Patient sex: F
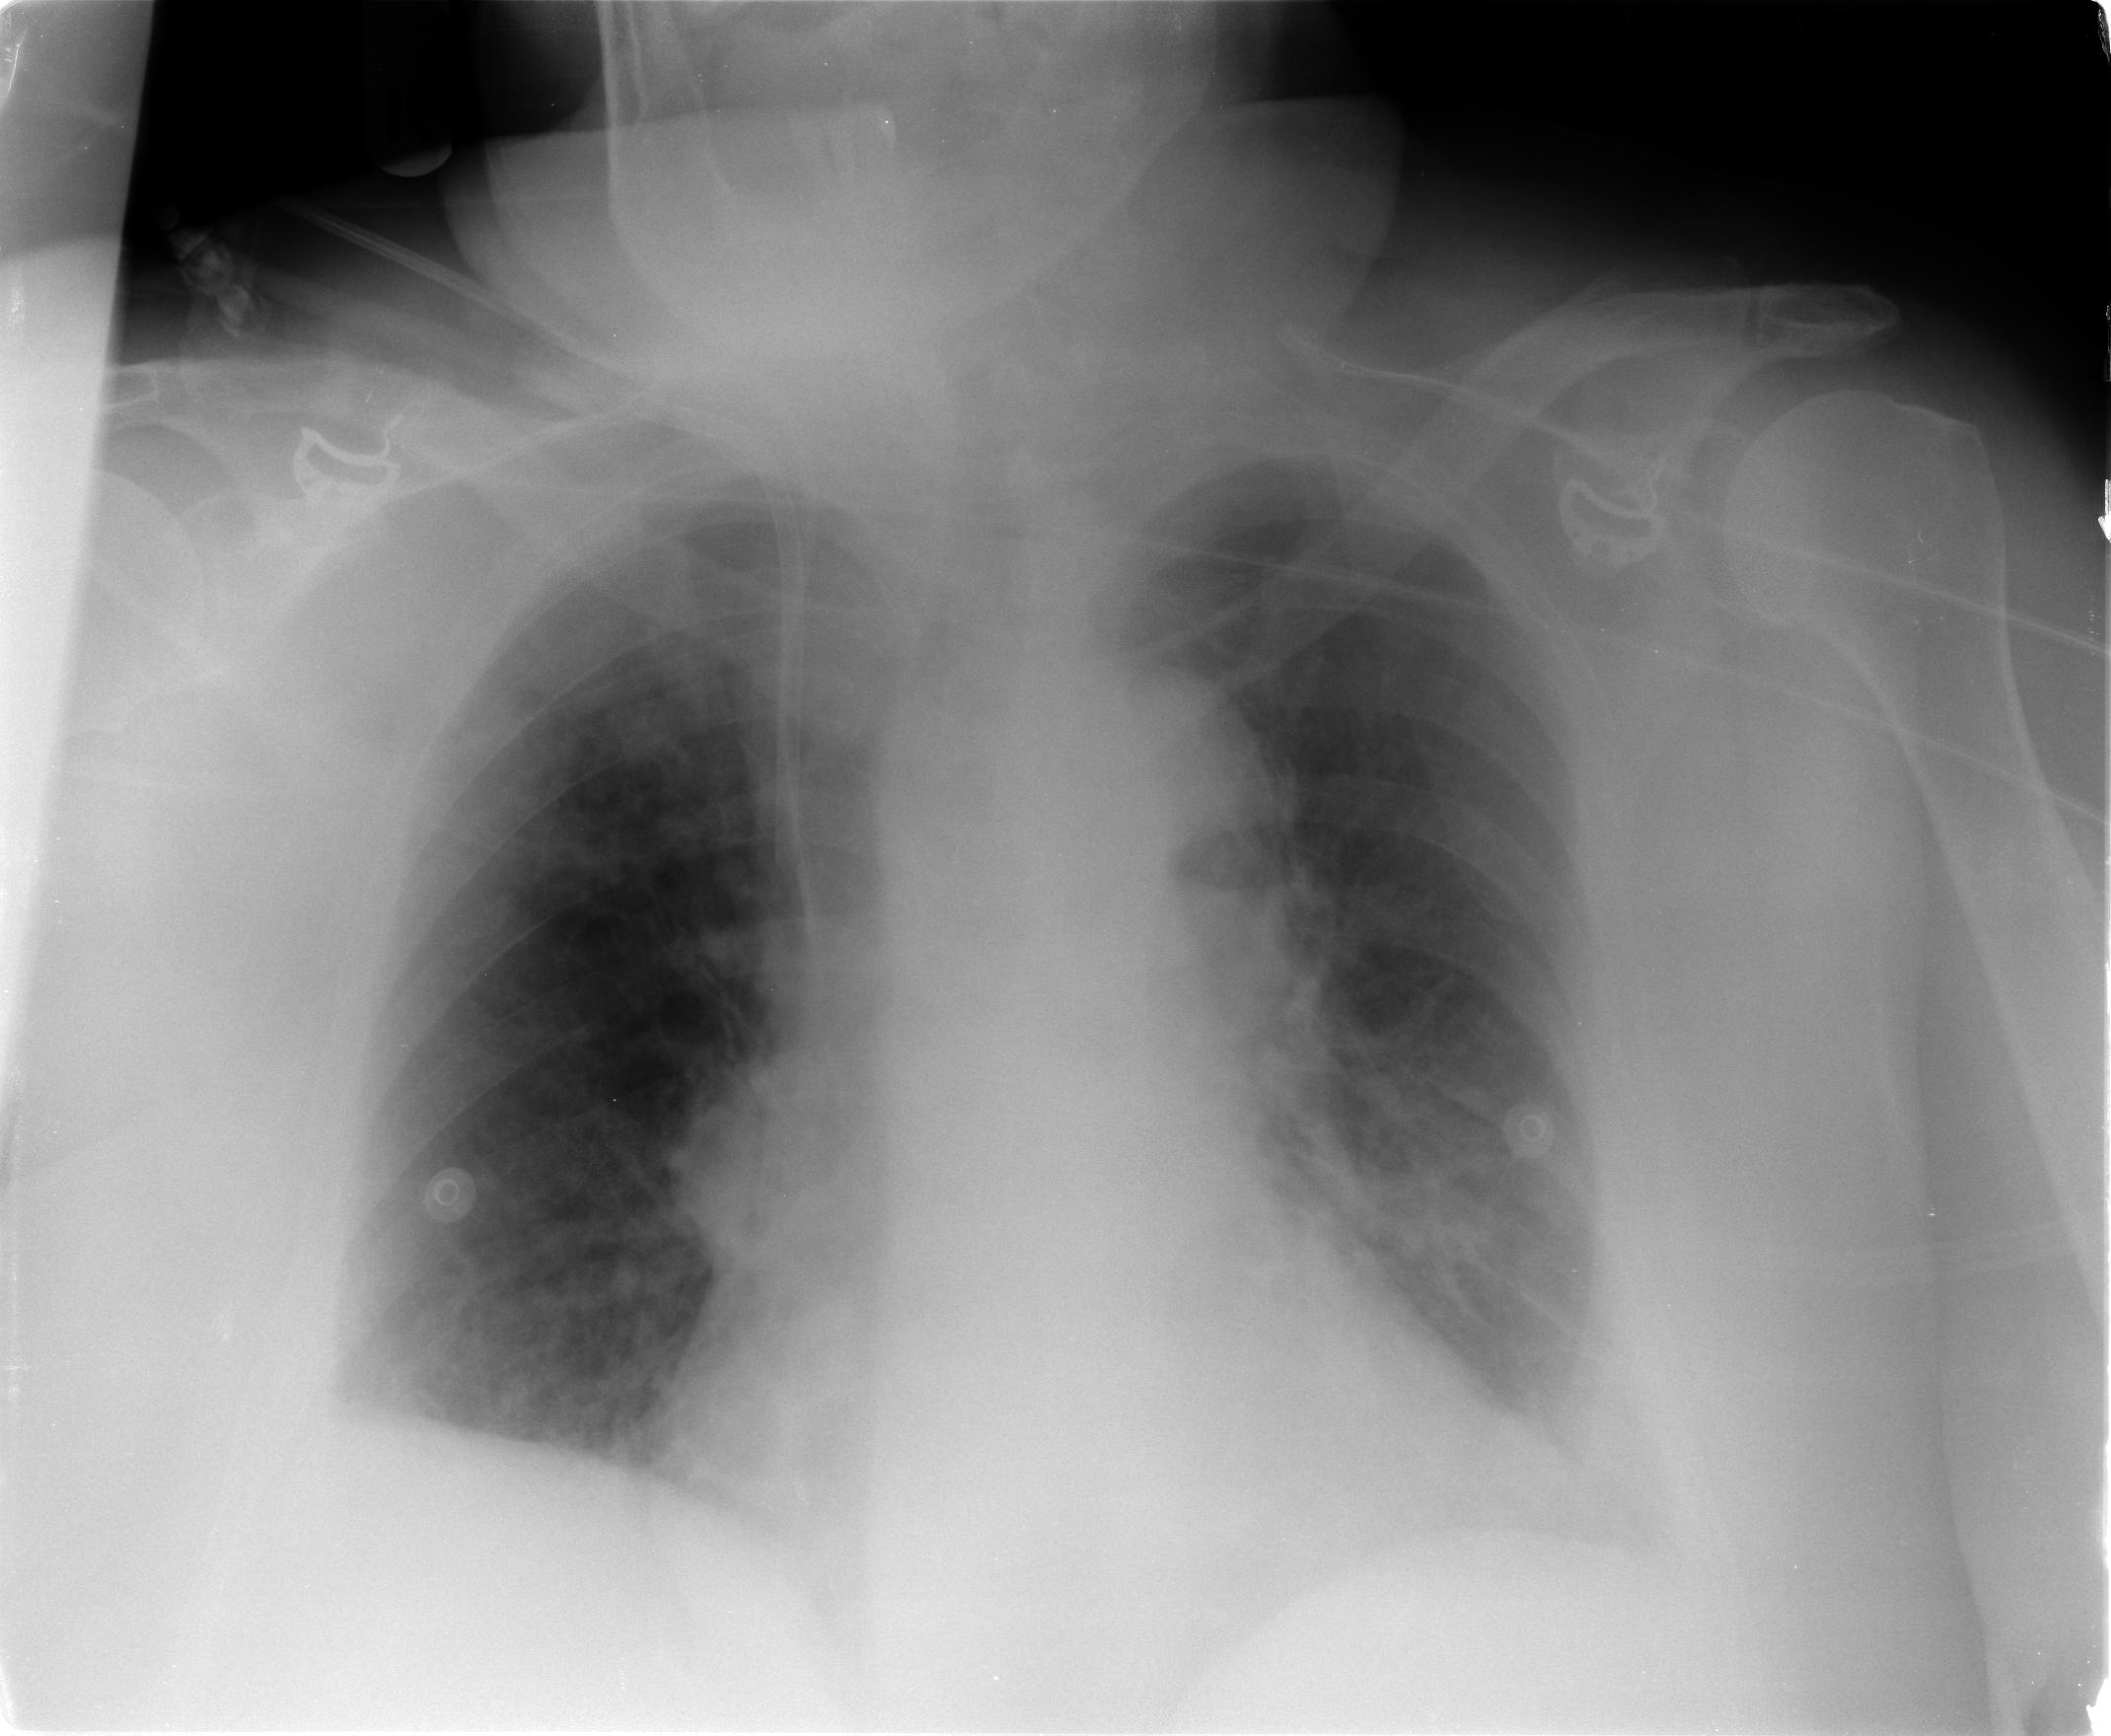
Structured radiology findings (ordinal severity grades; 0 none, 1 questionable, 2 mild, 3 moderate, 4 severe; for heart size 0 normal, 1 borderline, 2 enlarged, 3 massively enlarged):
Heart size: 2
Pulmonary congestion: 2
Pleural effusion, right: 2
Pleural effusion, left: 0
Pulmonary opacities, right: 0
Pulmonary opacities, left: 0
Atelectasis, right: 0
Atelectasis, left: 0